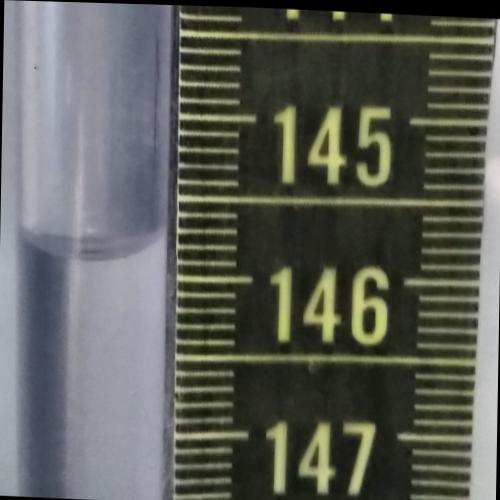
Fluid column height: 145.8 cm